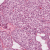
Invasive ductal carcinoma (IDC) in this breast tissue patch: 1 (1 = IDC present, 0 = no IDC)